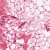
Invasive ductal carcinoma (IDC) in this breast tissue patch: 0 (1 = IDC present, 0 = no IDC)